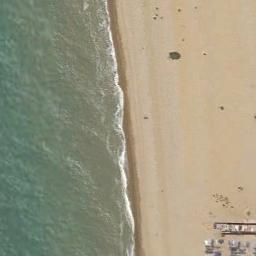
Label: beach